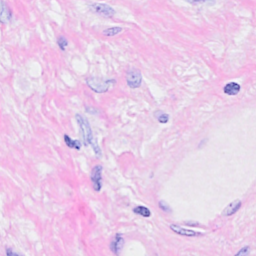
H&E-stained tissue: Breast